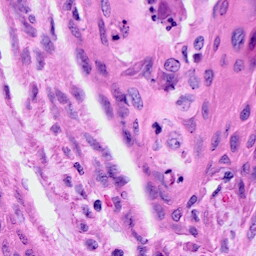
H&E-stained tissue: Cervix